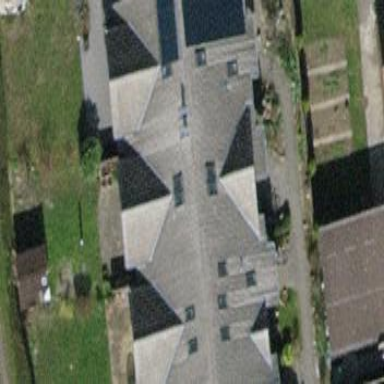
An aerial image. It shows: Terrace building.